Question: After update to Firefox v29.0, I found the cannot be found anymore.
I followed the steps from <URL>, but the still cannot be displayed.
The screenshot has been attached:

How can I do that?
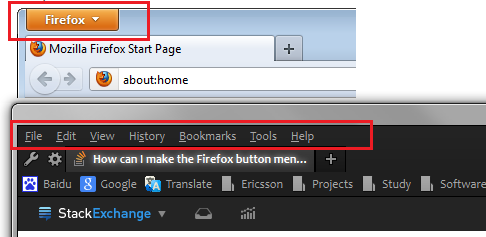
Answer: This button has been replaced by the hamburger button (a button with three horizontal lines) on the right-hand side of your toolbar.